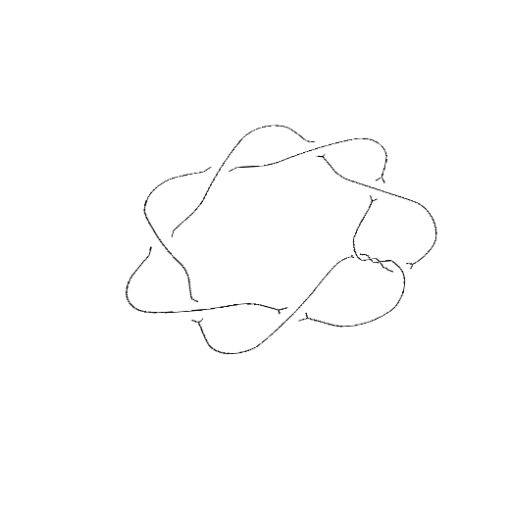
Crossing number: 10